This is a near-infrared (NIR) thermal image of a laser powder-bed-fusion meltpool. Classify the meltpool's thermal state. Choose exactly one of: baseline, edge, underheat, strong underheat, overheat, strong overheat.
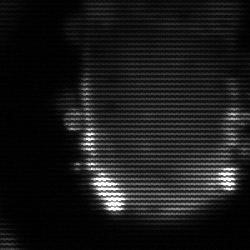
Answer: baseline